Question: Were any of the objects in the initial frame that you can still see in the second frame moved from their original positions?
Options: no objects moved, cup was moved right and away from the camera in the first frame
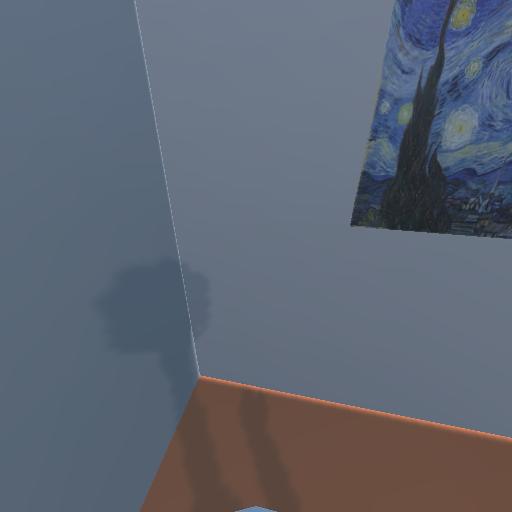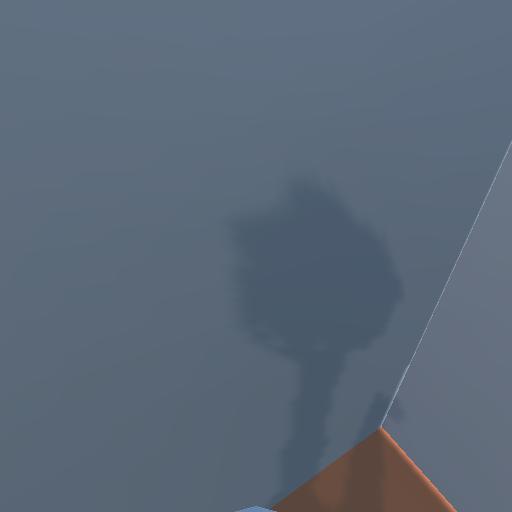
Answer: no objects moved